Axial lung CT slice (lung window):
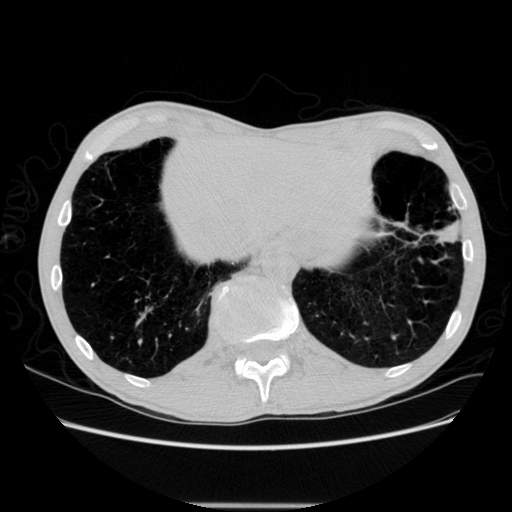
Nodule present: yes
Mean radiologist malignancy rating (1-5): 4